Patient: sex M, age 55
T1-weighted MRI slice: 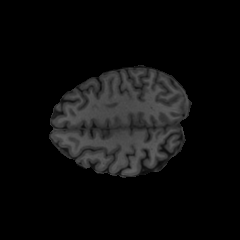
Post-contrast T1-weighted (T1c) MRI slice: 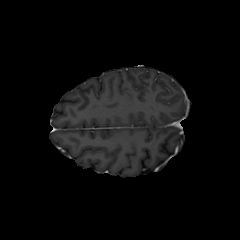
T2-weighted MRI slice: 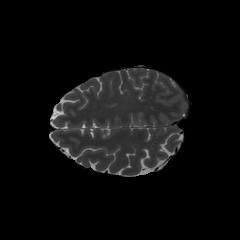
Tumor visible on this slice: yes
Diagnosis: Glioblastoma, IDH-wildtype
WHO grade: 4